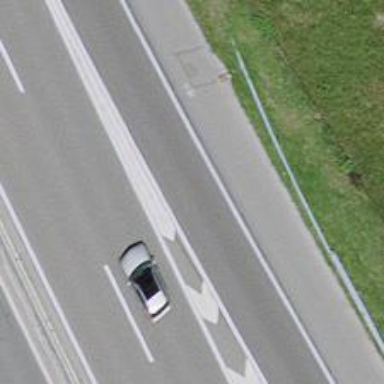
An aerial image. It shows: Asphalt motorway link.